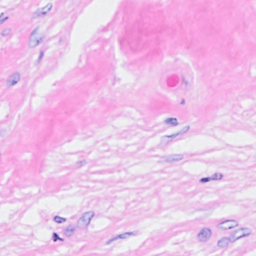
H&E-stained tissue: Breast